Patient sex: M
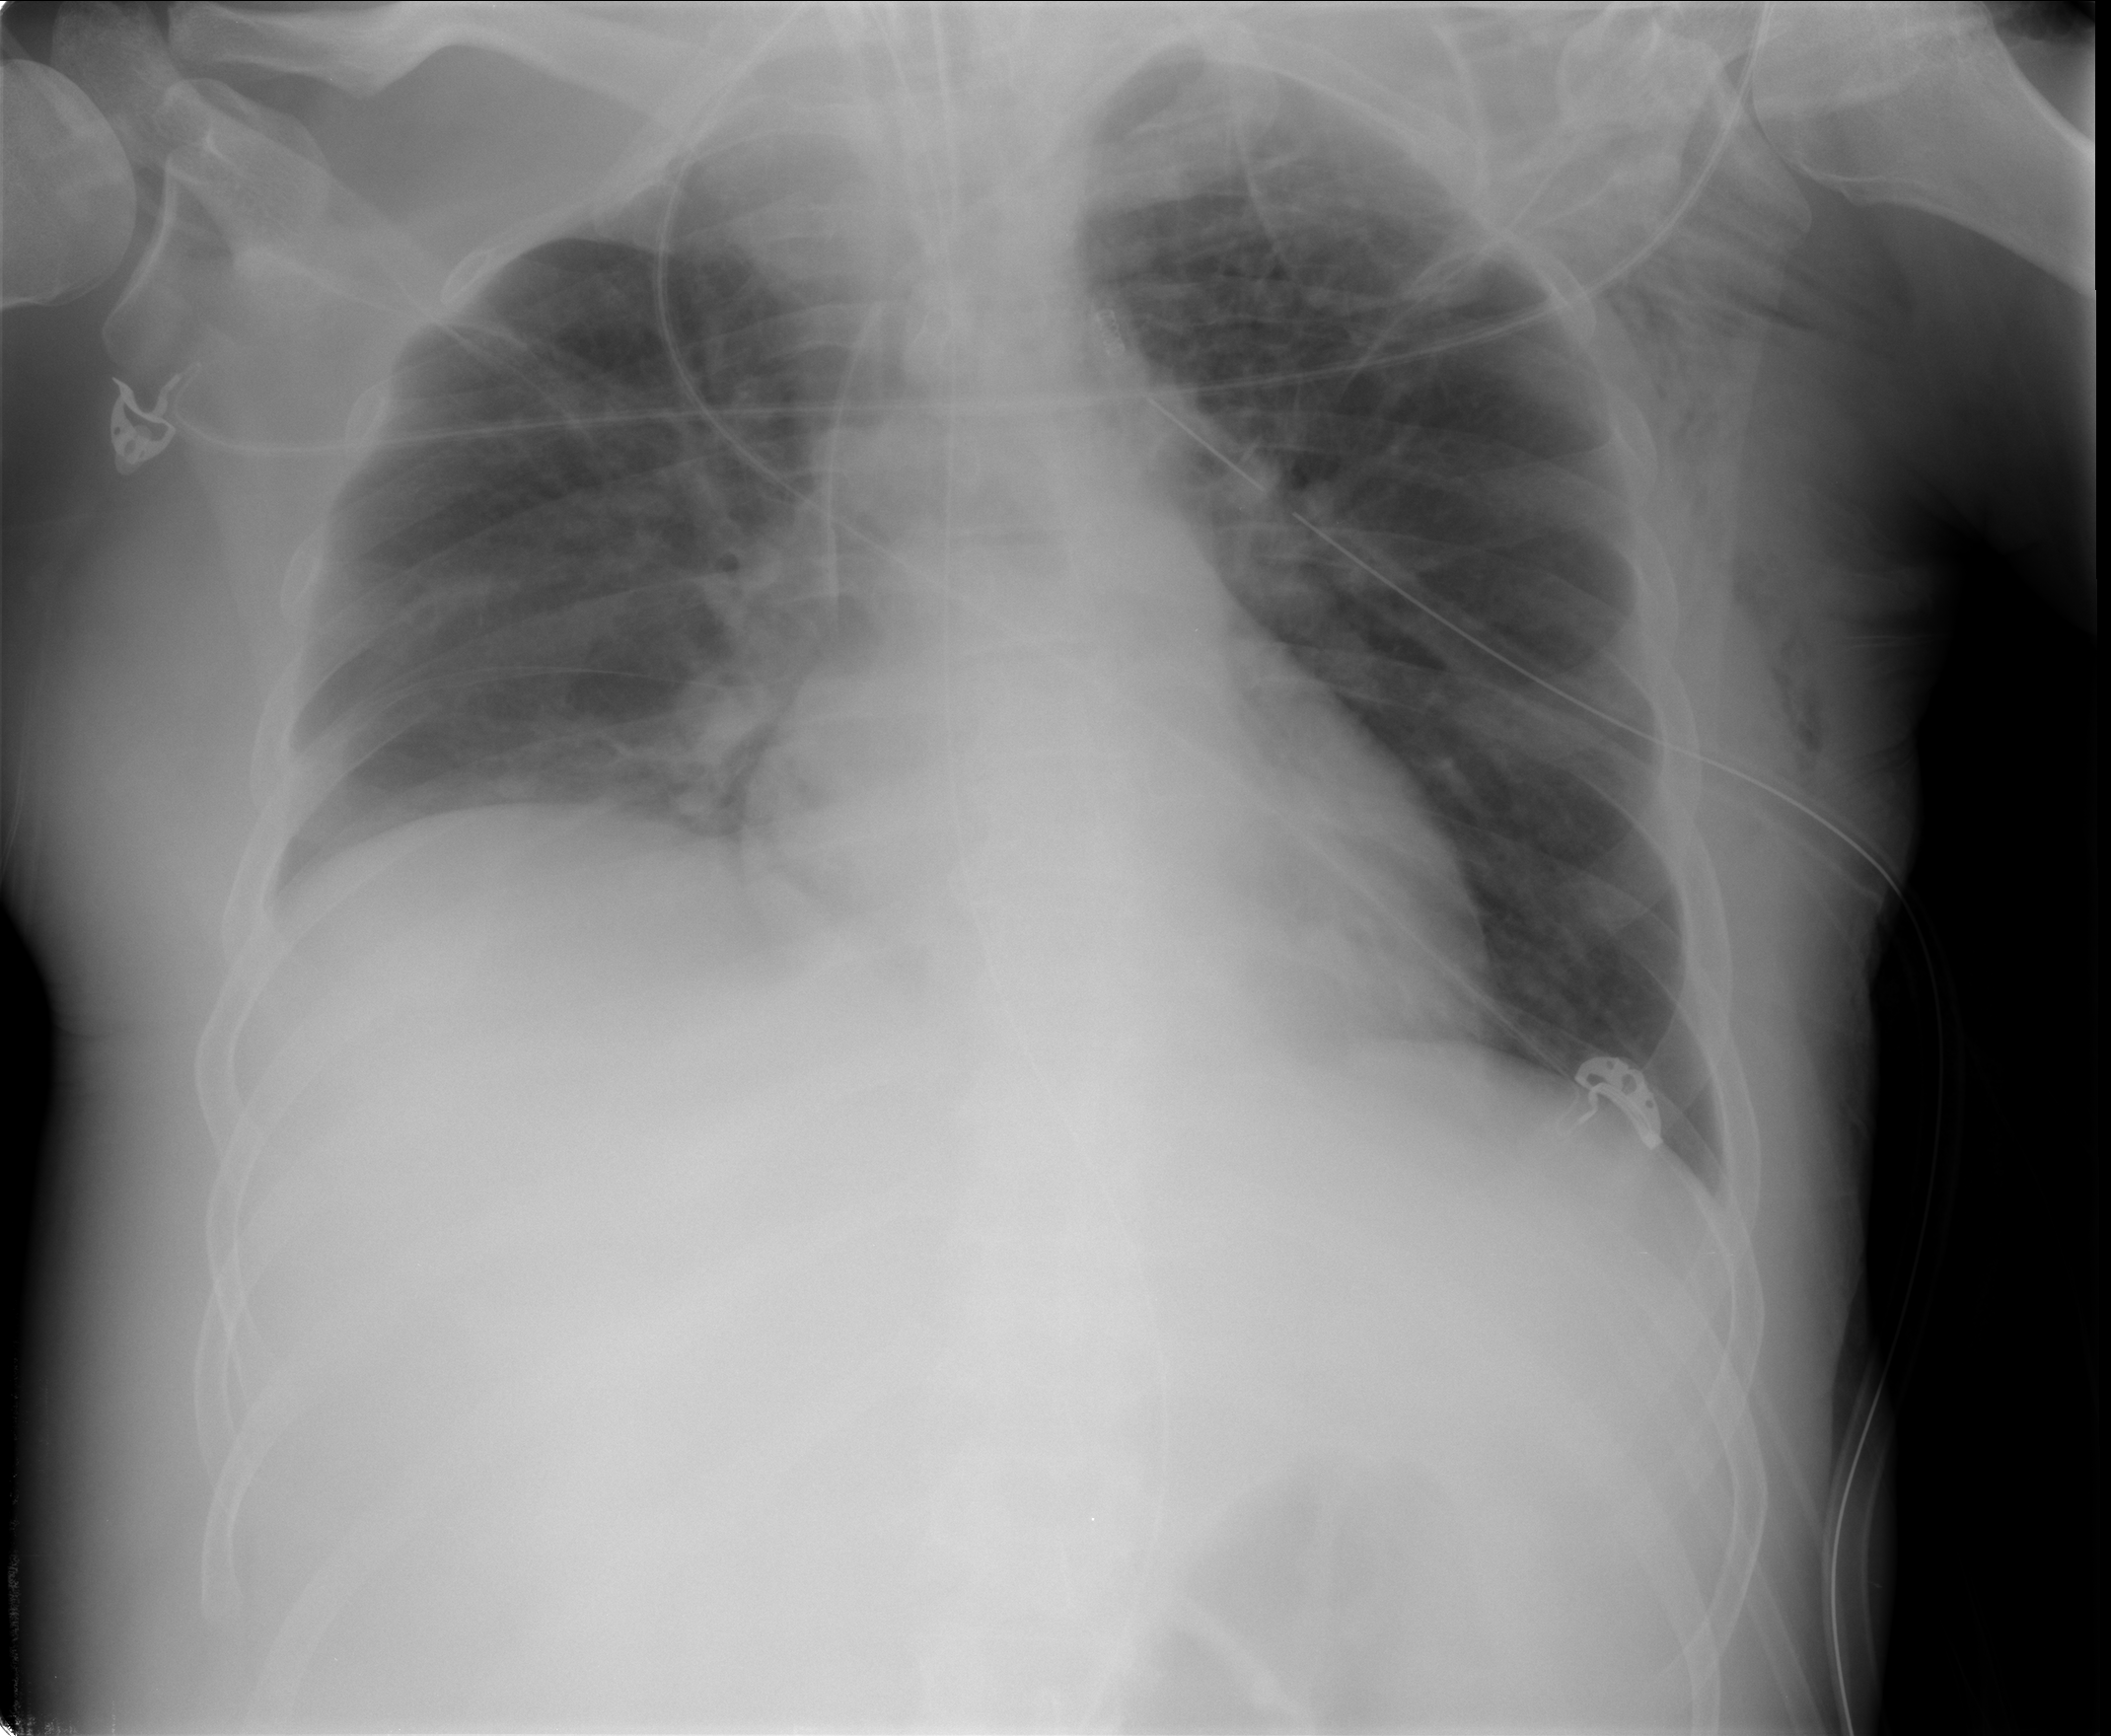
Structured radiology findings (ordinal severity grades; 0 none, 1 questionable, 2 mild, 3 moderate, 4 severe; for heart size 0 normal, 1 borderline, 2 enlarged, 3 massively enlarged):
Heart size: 0
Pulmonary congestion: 2
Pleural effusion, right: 2
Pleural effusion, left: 2
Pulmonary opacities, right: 2
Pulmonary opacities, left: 0
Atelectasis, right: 2
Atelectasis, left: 0